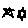
Label: star